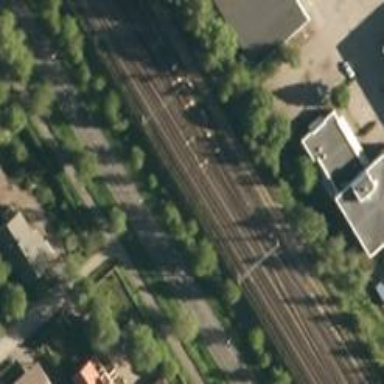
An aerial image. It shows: Railway with continuous electrified contact lines.